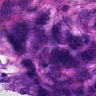
Metastatic tissue present: yes